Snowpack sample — Buffalo Mountain, Silverthorne, Colorado, USA (1/25/25, 10:11 AM MST)
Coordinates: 39.6222, -106.1139
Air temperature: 22 °F
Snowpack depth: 110 cm
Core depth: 30 cm
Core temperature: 42.8 °F
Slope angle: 12°, slope face: 102°
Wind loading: high
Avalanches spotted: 0
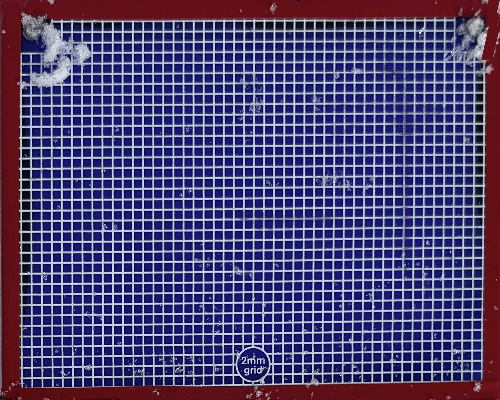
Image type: profile
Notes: No avalanches nearby, collected on the outskirts of a fire break 15 meters from the treeline, on way to Buffalo and Red Mountain